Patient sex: F
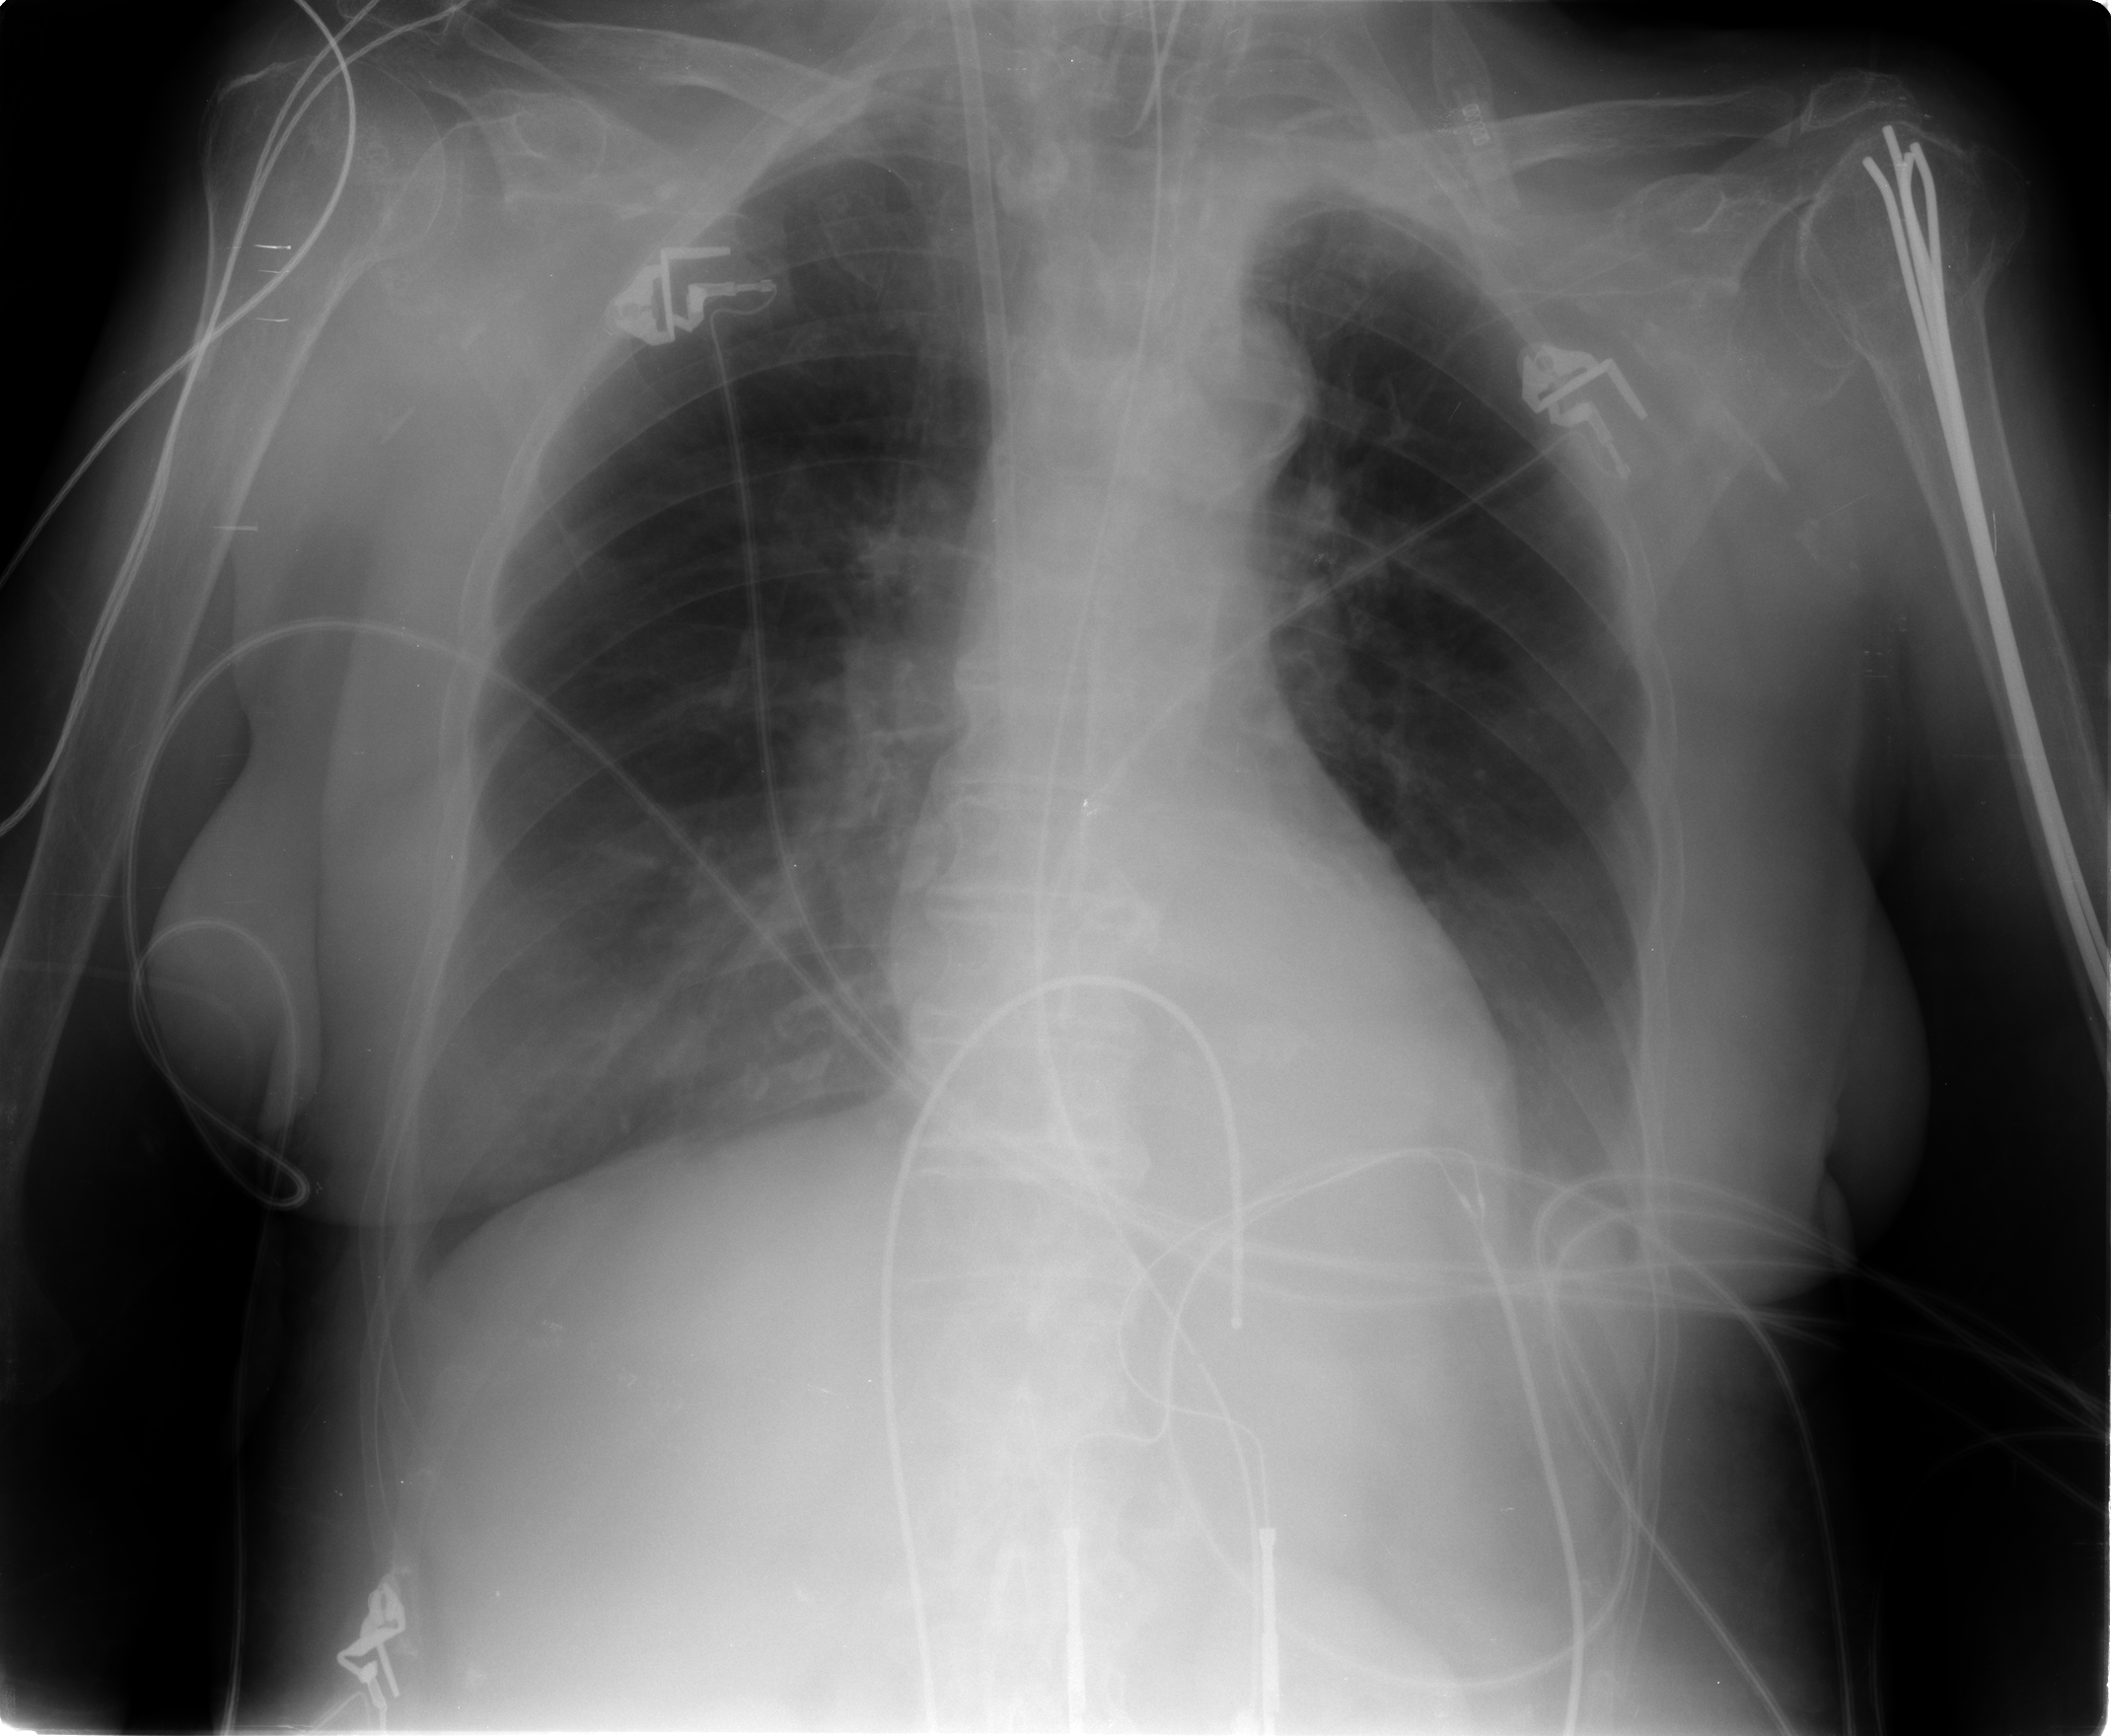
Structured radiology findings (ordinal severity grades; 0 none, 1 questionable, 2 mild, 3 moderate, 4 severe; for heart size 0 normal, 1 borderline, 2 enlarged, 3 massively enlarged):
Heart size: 0
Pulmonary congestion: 1
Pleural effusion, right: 0
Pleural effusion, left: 2
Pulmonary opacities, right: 2
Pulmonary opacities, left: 0
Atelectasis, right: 1
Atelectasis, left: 1